Question: I'm looking to create custom links for my Wordpress terms, I've done the following:
'''
<?php $terms = get_the_terms( $post->ID, 'blog' );
if ( $terms && ! is_wp_error( $terms ) ) :
$blog_links = array();
$blog_slugs = array();
foreach ( $terms as $term ) {
$blog_links[] = $term->name;
}
foreach ( $terms as $termslug ) {
$blog_slugs[] = $termslug->slug;
}
$blog = join( ", ", $blog_links );
$blogs = join( ", ", $blog_slugs );
?>
<a href="<?php bloginfo('url'); ?>/blog/<?php echo $blogs; ?>"><?php echo $blog; ?></a>
<?php endif; ?>
'''
This creates the url:
<URL>
With the text for the link looking like this (I.e it's making it all one link - see screenshot):

Which is close! I actually want to split each term up into a link (with a comma in between) and make the urls <URL>. I think I'm missing a 'foreach' to output the each link separately.
Can someone help me get the final bit correct?
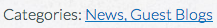
Answer: might be easy to just use
'<?php echo get_the_term_list( $post->ID, 'blog', '', ', ', '' ); ?>'
---
something is wrong with your code... maybe something like this will do...
'''
<?php $terms = get_the_terms( $post->ID, 'blog' );
if ( $terms && ! is_wp_error( $terms ) ) :
$blogs = array();
foreach ( $terms as $term ) {
$blogs[] = '<a href="' . get_bloginfo('url') . '/blog/'. $term->slug .'">' . $term->name . '</a>';
}
$blog_links = join( ", ", $blogs);
echo $blog_links;
endif; ?>
'''